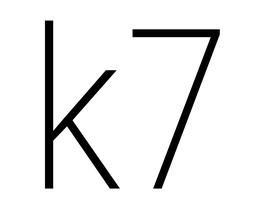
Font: Roboto_Condensed_ExtraLight